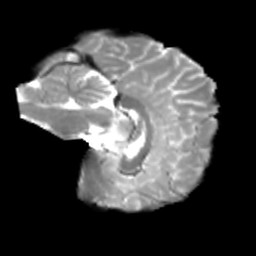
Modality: T2w
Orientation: sagittal
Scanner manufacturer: siemens
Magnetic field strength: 3 T
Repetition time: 4 s
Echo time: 0.0594 s